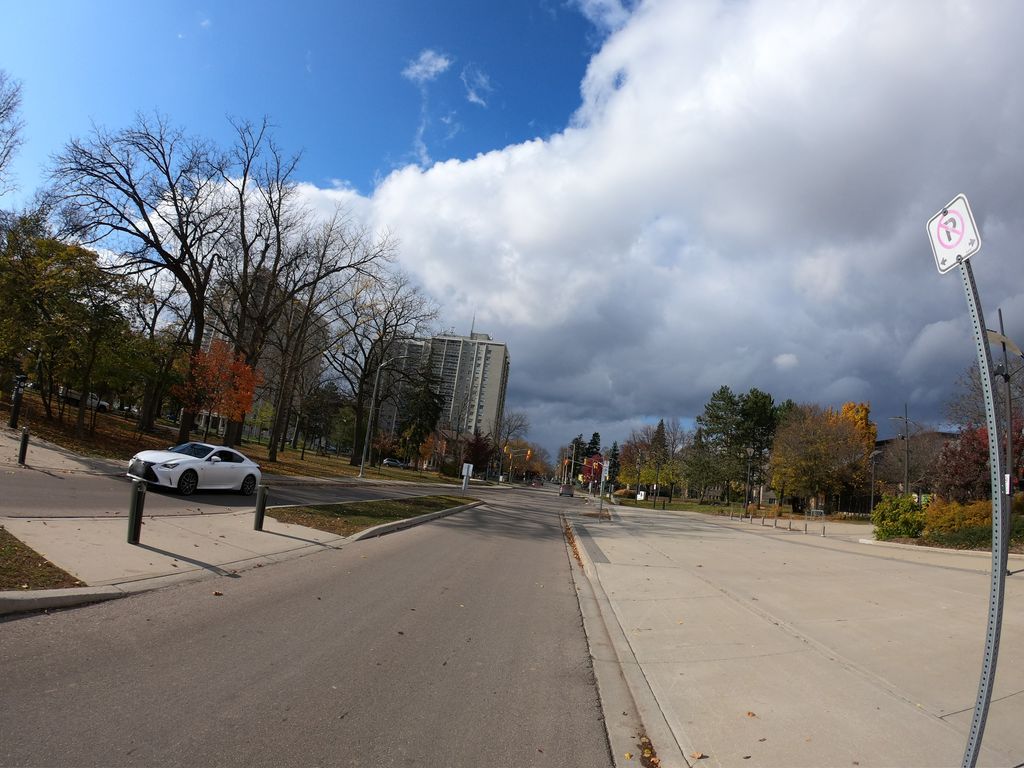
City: kitchener-waterloo